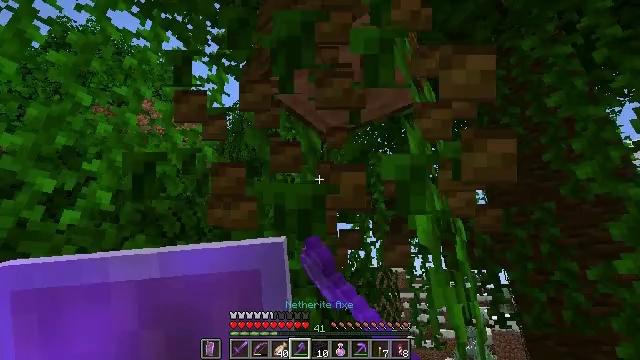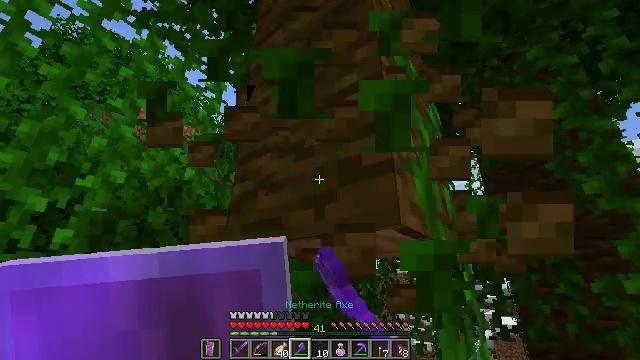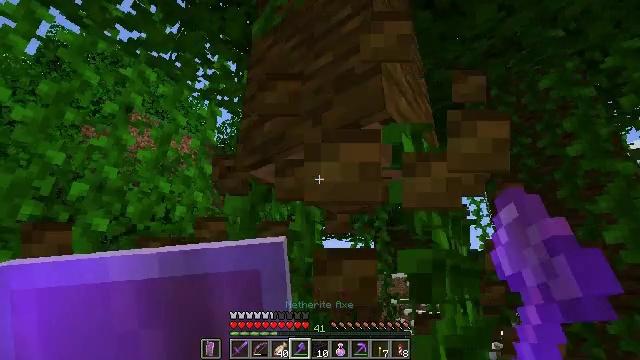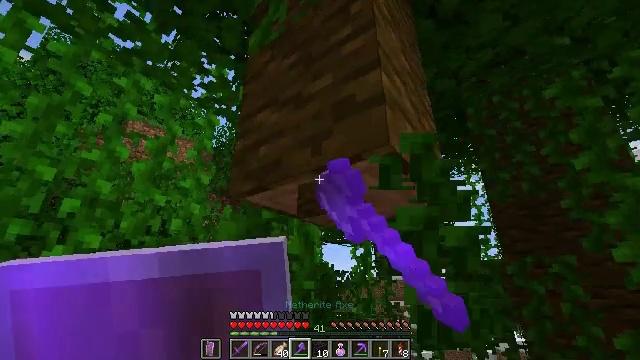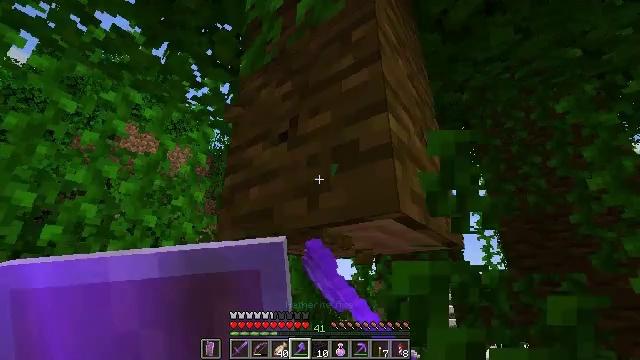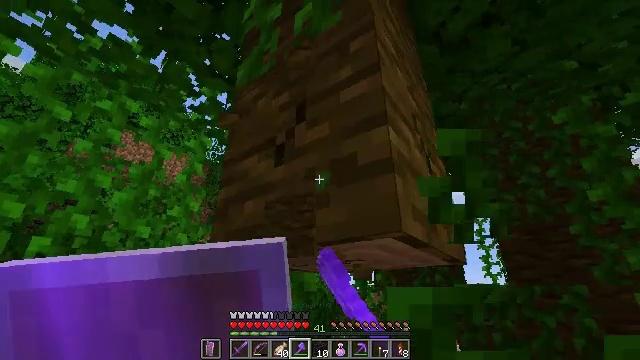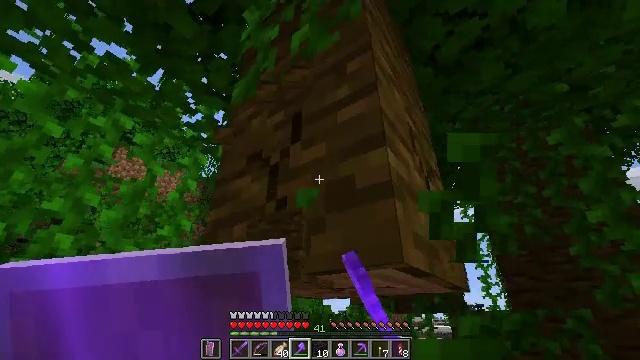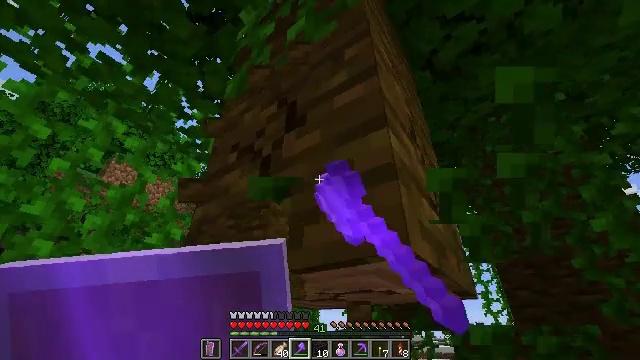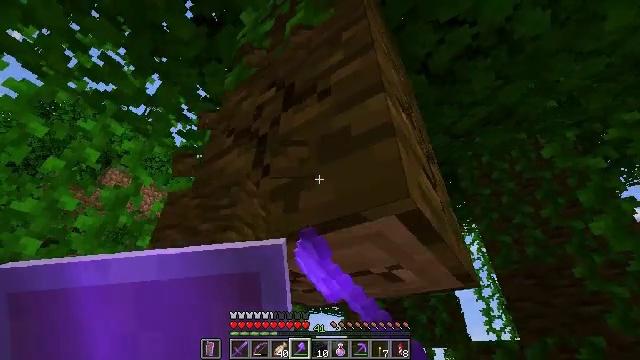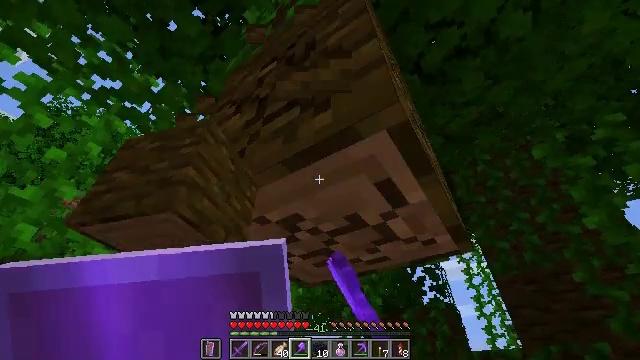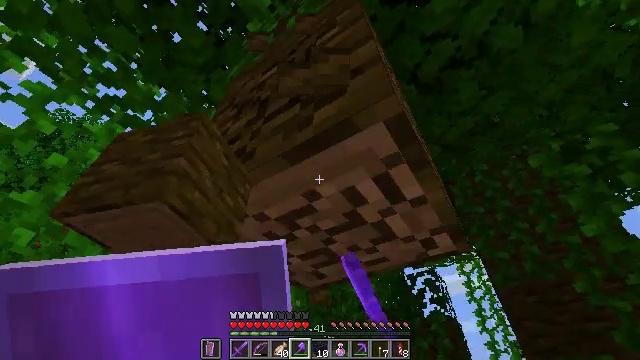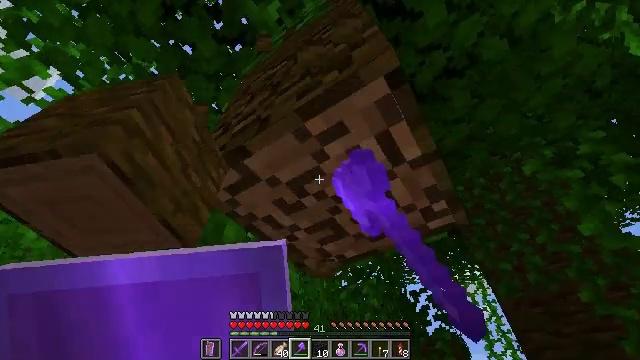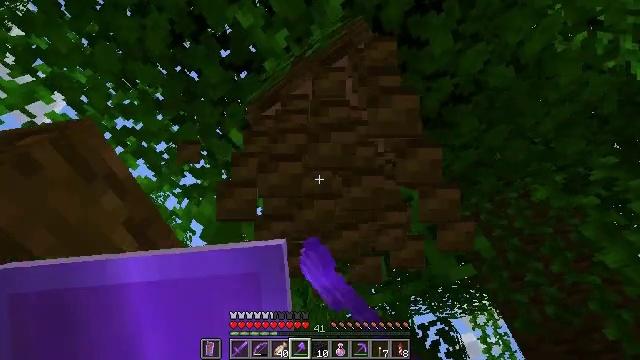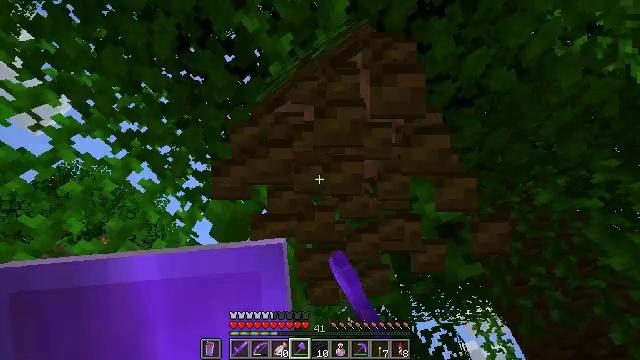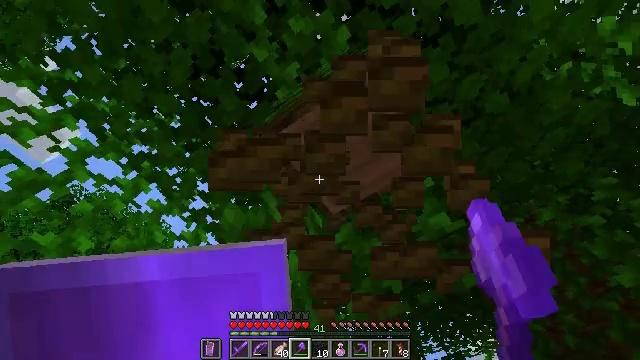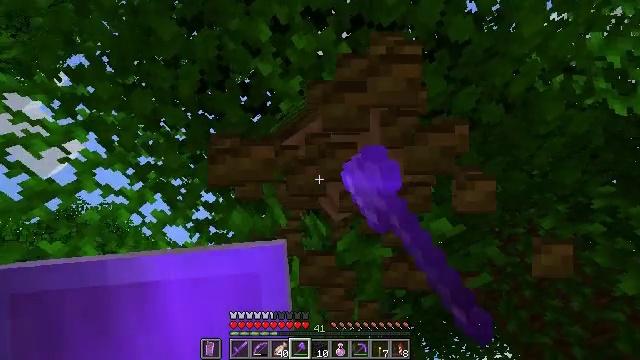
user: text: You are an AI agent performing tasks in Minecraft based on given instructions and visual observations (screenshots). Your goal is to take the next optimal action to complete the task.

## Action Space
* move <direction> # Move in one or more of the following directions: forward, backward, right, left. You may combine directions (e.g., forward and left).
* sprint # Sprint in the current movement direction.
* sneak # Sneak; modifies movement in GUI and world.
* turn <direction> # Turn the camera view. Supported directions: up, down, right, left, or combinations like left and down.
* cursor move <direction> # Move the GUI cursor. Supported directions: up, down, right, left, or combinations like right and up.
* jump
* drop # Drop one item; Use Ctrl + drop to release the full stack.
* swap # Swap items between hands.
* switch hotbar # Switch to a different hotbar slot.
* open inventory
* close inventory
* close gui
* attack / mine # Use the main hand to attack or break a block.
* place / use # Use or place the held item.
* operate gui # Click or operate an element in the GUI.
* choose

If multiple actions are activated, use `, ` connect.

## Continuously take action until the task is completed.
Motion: motion action
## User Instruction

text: Collect the jungle log for building.
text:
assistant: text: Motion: attack / mine, jump
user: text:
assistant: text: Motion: move forward, attack / mine, jump
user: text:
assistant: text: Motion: move forward, attack / mine, jump
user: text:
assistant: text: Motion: move forward, attack / mine, jump
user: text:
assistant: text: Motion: move forward, turn up, attack / mine, jump
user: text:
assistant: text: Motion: move forward, turn up, attack / mine, jump
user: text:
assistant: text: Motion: move forward, turn up, attack / mine, jump
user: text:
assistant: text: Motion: move forward, turn up, attack / mine, jump
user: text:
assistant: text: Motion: move forward, turn up, attack / mine
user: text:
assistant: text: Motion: move forward, turn up, attack / mine
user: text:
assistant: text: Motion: turn up, attack / mine
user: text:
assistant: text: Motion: turn up, attack / mine
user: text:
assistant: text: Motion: turn up, attack / mine
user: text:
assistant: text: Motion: turn up, attack / mine
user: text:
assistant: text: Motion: turn up, attack / mine
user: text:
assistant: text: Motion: turn left and up, attack / mine
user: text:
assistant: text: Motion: turn left and up, attack / mine
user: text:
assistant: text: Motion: attack / mine
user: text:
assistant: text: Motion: attack / mine
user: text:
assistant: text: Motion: attack / mine
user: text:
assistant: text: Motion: attack / mine
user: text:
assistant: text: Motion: attack / mine
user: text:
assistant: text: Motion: turn right and up, attack / mine
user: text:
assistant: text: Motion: turn right, attack / mine
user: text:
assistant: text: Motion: turn right, attack / mine
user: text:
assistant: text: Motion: turn right, attack / mine
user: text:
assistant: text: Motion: turn right, attack / mine
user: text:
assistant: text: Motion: attack / mine
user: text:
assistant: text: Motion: attack / mine
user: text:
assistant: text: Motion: turn right, attack / mine